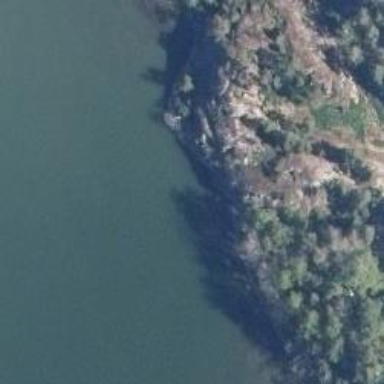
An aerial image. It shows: Natural cliff.